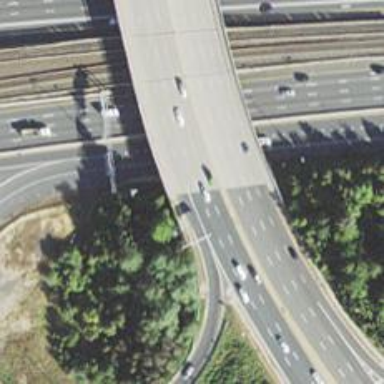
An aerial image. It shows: Motorway junction.